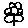
Label: flower